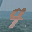
Label: 4